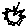
Label: sun